已知双曲线 $\Gamma: \frac{x^2}{a^2} - \frac{y^2}{b^2} = 1(a>0,b>0)$ 的左、右焦点分别为 $F_1$、$F_2$．

(1)若 $\Gamma$ 的长轴长为 $2$，焦距为 $4$，求 $\Gamma$ 的渐近线方程；

(2)若 $b=4$，双曲线 $\Gamma$ 左支上任意点 $T$ 均满足 $|TF_1| \ge 2a$，求 $a$ 的最大值；

(3)若双曲线 $\Gamma$ 的左支上存在点 $P$、右支上存在点 $Q$ 满足 $|F_1P|=|PQ|=|QF_2|$，求 $\Gamma$ 的离心率 $e$ 的取值范围．
【解答】
【答案】(1) $y=\pm\sqrt{3}x$

(2) $\sqrt{2}$

(3) $(2,+\infty)$

【分析】$\textcircled{1}$ 根据给定条件，由 $a,b,c$ 求出渐近线方程．

$\textcircled{2}$ 设出点 $T$ 的坐标，利用两点间距离公式求出 $|PF_1|$ 有最小值，再结合已知求解即得．

$\textcircled{3}$ 设 $P(x_1, y_1), Q(x_2, y_2), x_1 \le -a, x_2 \ge a$，结合已知可得 $x_1+x_2=0$，再按 $y_1=y_2$ 和 $y_1=-y_2$ 分类建立不等式求出 $e$ 的范围．

【详解】（1）令双曲线的半焦距为 $c$，依题意，$a=1, c=2$，由 $c^2=a^2+b^2$，得 $b=\sqrt{3}$，则 $\frac{b}{a}=\sqrt{3}$，

所以双曲线 $\Gamma$ 的渐近线方程为 $y=\pm\sqrt{3}x$．

（2）设点 $T$ 的坐标为 $(x,y), x \le -a$，$F_1(-c,0)$，则 $y^2=\frac{b^2}{a^2}(x^2-a^2)$，

于是 $|TF_1|=\sqrt{(x+c)^2+y^2}=\sqrt{(x+c)^2+\frac{b^2}{a^2}(x^2-a^2)}=\sqrt{\frac{c^2}{a^2}x^2+2cx+a^2}=-\frac{c}{a}x-a$，

当 $x=-a$ 时，$|PF_1|_{\min}=c-a$，因此 $c-a \ge 2a$，即 $c^2 \ge 9a^2$，则 $a^2+b^2 \ge 9a^2$，又 $b=4$，解得 $a \le \sqrt{2}$，

因此 $a$ 的最大值为 $\sqrt{2}$．

（3）设点 $P(x_1,y_1), Q(x_2,y_2), x_1 \le -a, x_2 \ge a$，$F_1(-c,0), F_2(c,0)$，

由 $|F_1P|=|QF_2|$，得 $(x_1+c)^2+y_1^2=(x_2+c)^2+y_2^2$，整理得：$(x_1+x_2)\left[\frac{c^2}{a^2}(x_1-x_2)+2c\right]=0$，

由 $x_1-x_2 \le -2a$，得 $\frac{c^2}{a^2}(x_1-x_2)+2c < 0$，因此 $x_1+x_2=0$，

当 $y_1=y_2$ 时，由 $|F_1P|=|PQ|$，得 $(x_1+c)^2+y_1^2=4x_1^2$，

整理得：$(4-\frac{c^2}{a^2})x_1^2-2cx_1-a^2=0$，解得 $x_1=\frac{a}{2-e}$ 或 $x_1=-\frac{a}{2+e}$（舍），

由 $\frac{a}{2-e} \le -a$，解得 $2 < e \le 3$；

当 $y_1=-y_2$ 时，由 $|F_1P|=|PQ|$，得 $(x_1+c)^2+y_1^2=4x_1^2+4y_1^2$，

整理得：$\frac{3c^2}{a^2}x_1^2-2cx_1+3a^2-4c^2=0$，在 $x_1 \le -a$ 有解，

故 $3c^2+2ac+3a^2-4c^2 \le 0$，即 $e^2-2e-3 \ge 0$，解得 $e \ge 3$ 或 $e \le -1$（舍），

综上，曲线 $\Gamma$ 的离心率 $e$ 的取值范围是 $(2,+\infty)$．

【点睛】方法点睛：双曲线的离心率是双曲线最重要的几何性质，求双曲线的离心率（或离心率的取值范围），常见有两种方法：

$\textcircled{1}$ 求出 $a$，$c$，代入公式 $e=\frac{c}{a}$；

$\textcircled{2}$ 只需要根据一个条件得到关于 $a$，$b$，$c$ 的齐次式，结合 $b^2=c^2-a^2$ 转化为 $a$，$c$ 的齐次式，然后等式(不等式)两边分别除以 $a$ 或 $a^2$ 转化为关于 $e$ 的方程(不等式)，解方程(不等式)即可得 $e$（$e$ 的取值范围）．
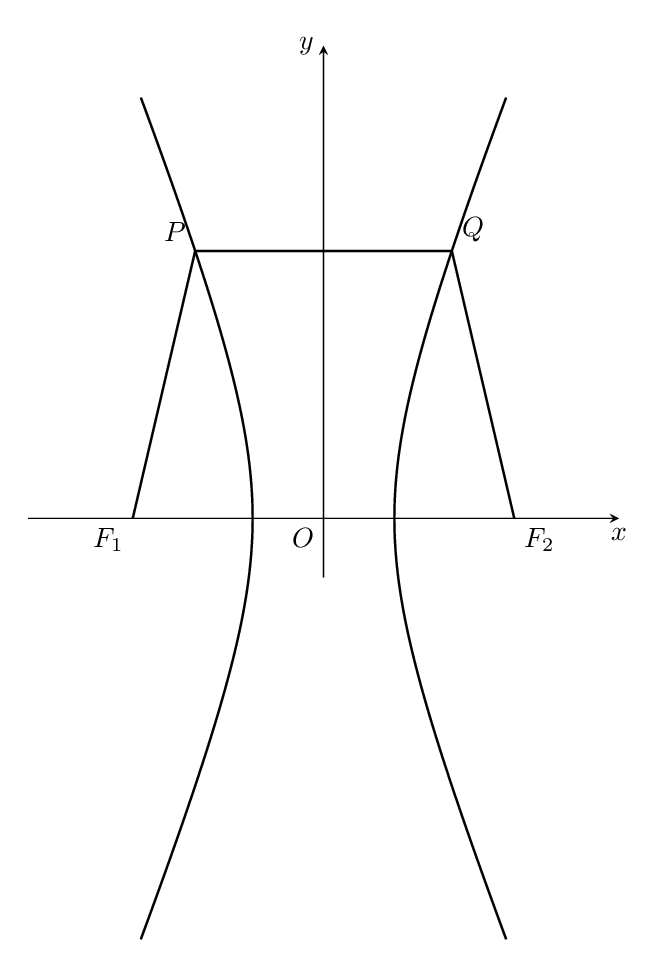
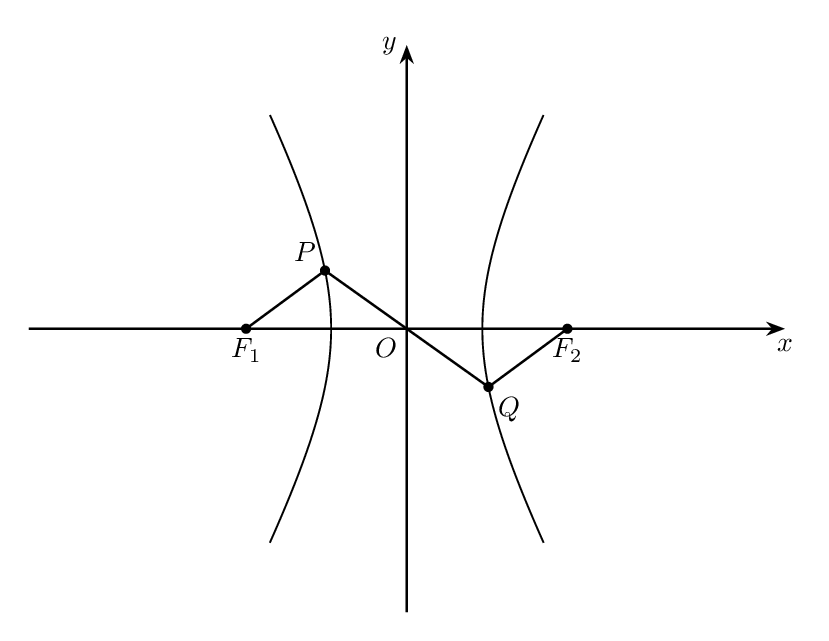